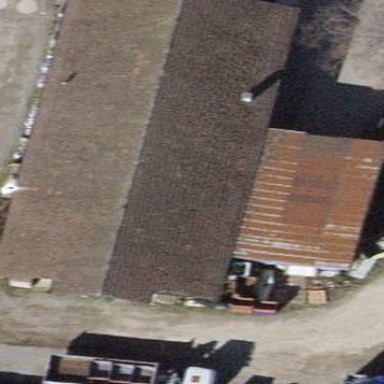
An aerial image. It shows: Commercial building.